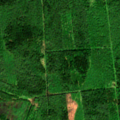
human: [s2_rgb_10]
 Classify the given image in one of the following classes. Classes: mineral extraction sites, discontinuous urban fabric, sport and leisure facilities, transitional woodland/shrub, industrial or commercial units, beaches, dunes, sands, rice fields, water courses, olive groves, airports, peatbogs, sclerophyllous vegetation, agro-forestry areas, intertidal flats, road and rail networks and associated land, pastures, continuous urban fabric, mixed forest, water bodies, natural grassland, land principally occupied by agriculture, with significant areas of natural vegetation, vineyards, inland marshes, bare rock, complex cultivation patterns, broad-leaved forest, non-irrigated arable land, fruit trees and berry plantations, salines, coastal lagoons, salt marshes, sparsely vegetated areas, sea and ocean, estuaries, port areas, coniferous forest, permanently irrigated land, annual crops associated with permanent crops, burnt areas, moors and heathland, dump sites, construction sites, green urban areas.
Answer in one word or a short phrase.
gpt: broad-leaved forest, coniferous forest, mixed forest, peatbogs